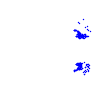
Particle: electron